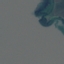
Land use / land cover class: SeaLake